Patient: sex F, age 63
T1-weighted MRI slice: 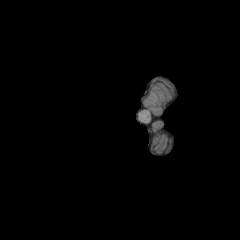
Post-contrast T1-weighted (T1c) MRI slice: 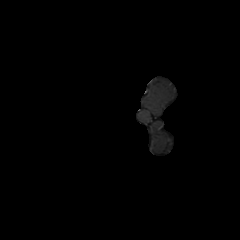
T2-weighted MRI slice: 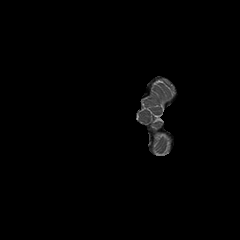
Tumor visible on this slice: no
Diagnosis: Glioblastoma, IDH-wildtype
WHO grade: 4